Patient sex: M
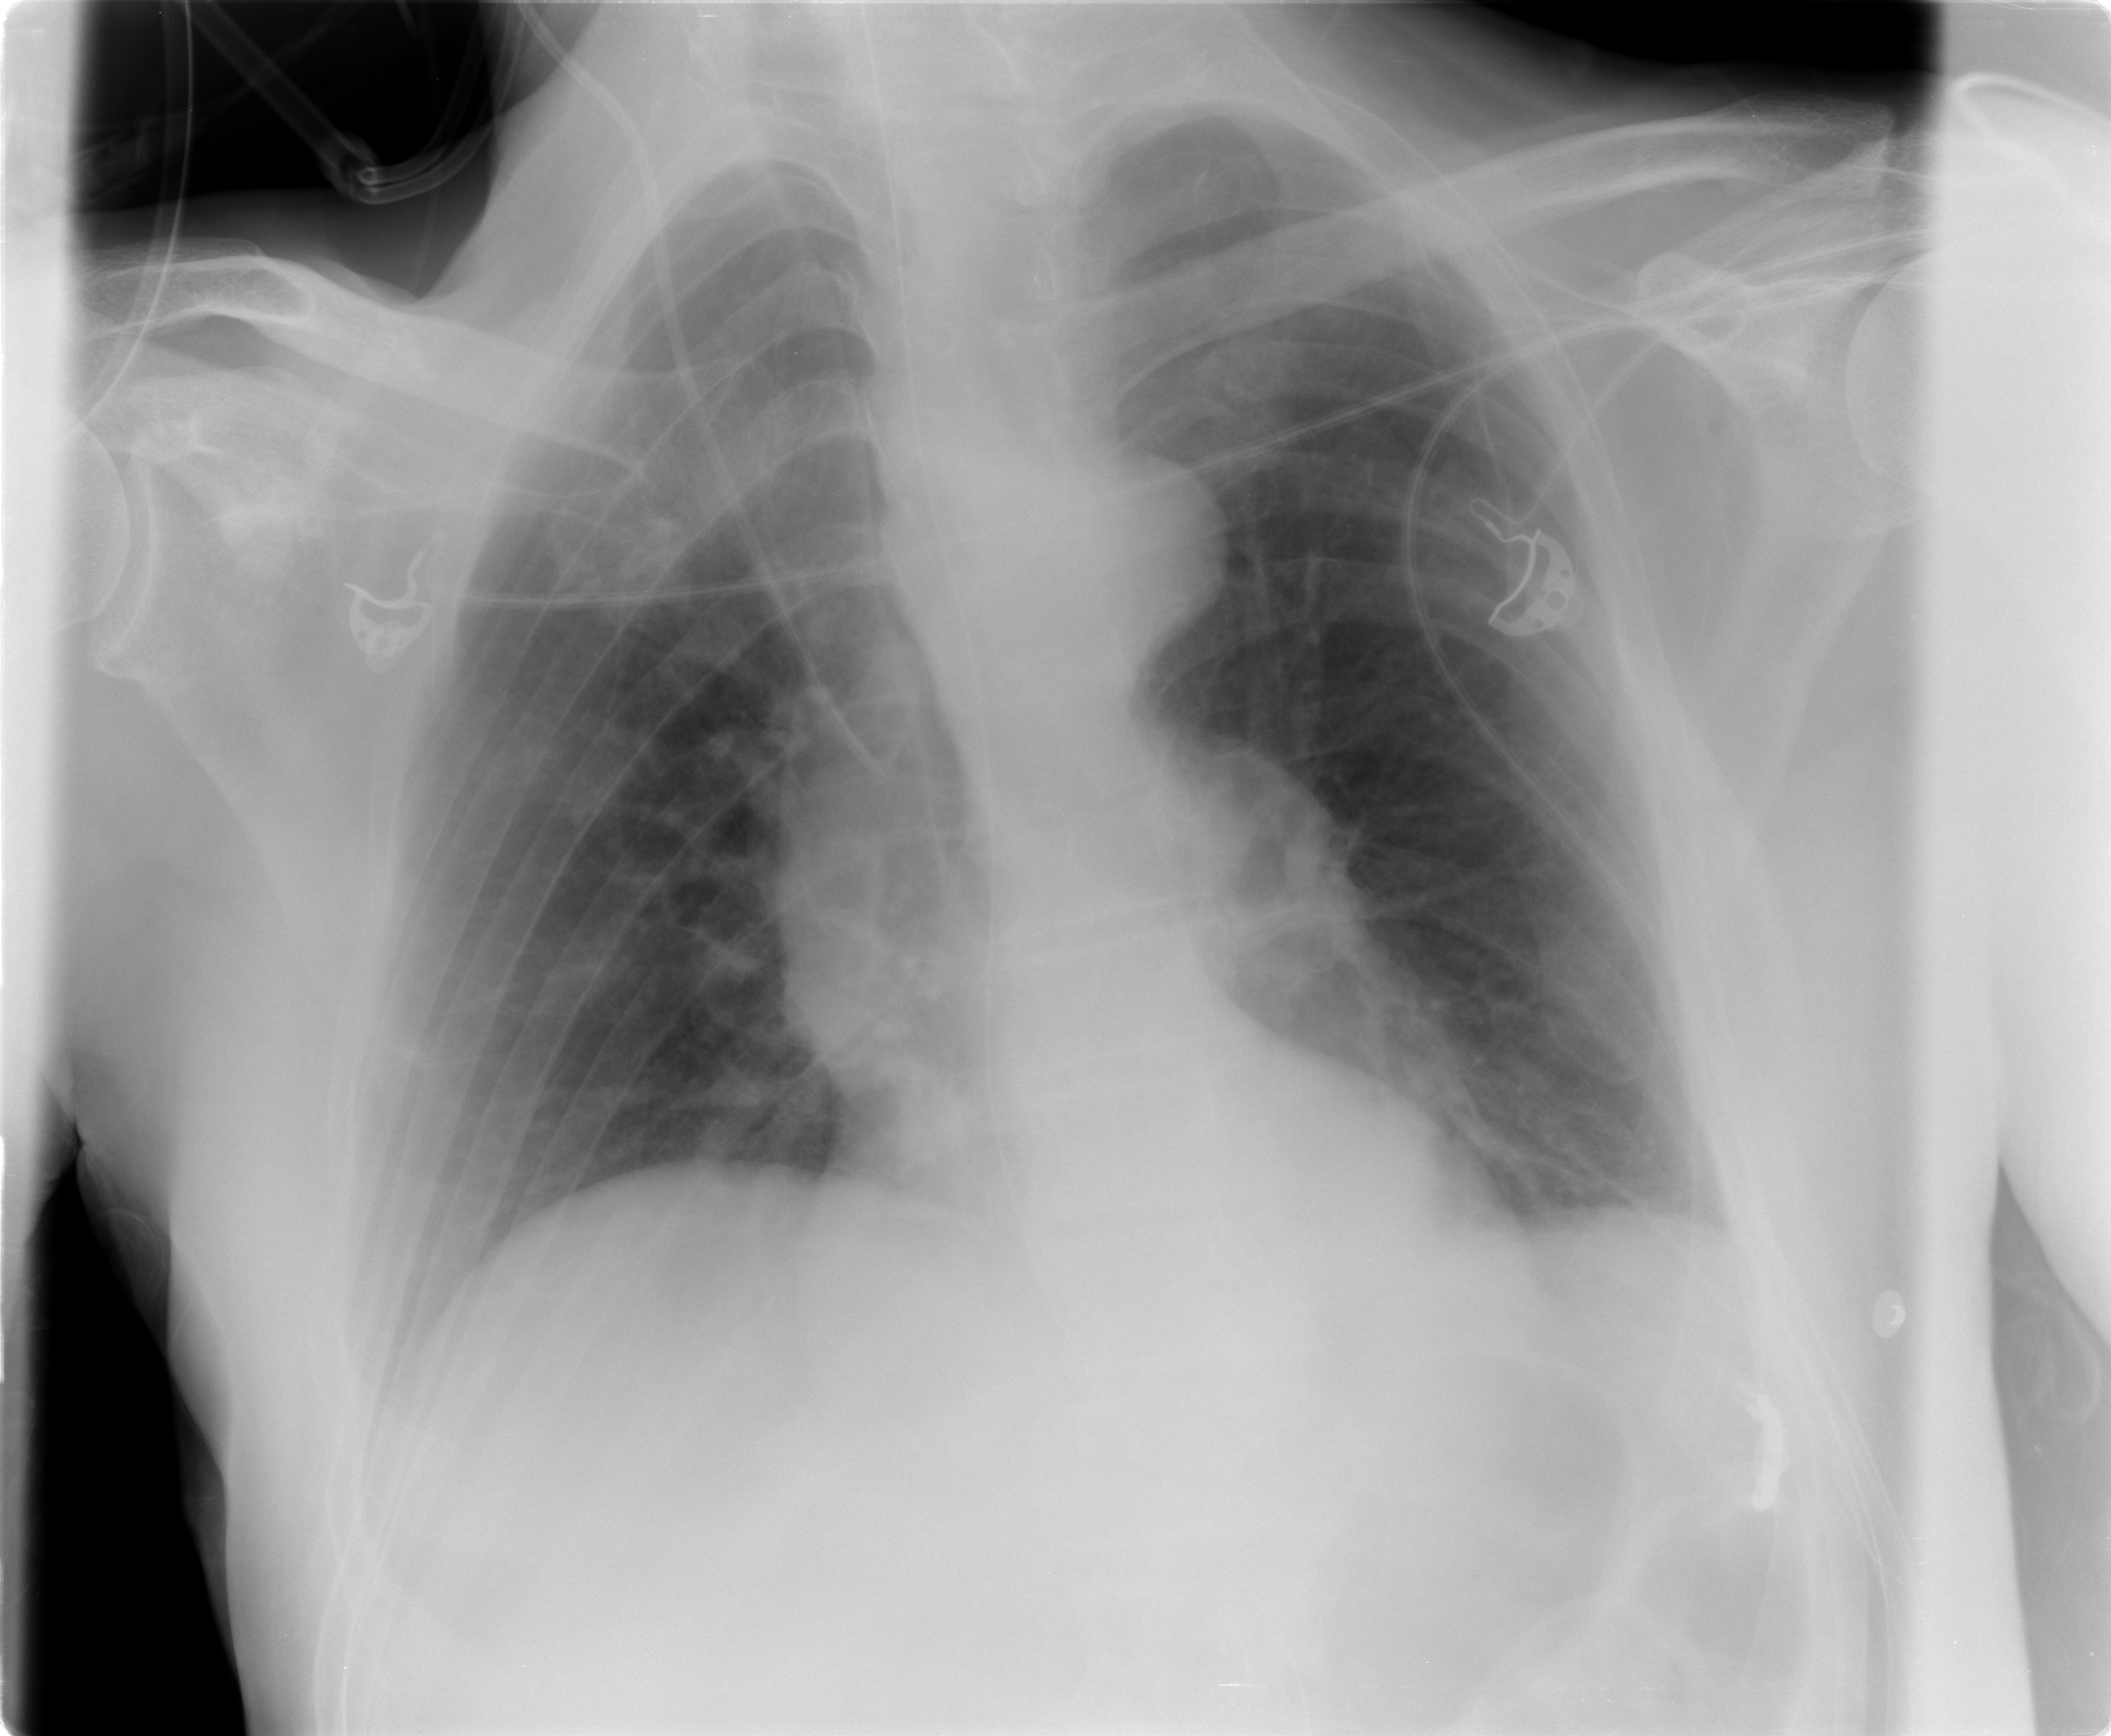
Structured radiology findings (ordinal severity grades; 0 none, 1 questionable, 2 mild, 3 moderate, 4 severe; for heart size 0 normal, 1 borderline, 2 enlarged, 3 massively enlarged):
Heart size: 0
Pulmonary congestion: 0
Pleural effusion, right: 0
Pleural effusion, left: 2
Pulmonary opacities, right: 0
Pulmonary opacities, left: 0
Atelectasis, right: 0
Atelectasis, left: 2